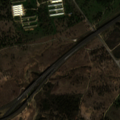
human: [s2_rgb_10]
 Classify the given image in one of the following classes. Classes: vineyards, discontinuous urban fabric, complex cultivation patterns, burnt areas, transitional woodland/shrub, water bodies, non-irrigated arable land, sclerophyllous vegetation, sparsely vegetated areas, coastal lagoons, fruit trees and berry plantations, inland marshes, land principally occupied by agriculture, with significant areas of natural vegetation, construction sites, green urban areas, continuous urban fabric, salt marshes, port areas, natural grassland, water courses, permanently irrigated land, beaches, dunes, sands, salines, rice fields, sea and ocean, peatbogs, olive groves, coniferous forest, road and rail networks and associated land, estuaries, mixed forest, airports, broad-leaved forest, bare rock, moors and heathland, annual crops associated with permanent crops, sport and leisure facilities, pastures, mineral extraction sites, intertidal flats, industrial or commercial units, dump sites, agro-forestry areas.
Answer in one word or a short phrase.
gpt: industrial or commercial units, road and rail networks and associated land, agro-forestry areas, broad-leaved forest, mixed forest, transitional woodland/shrub